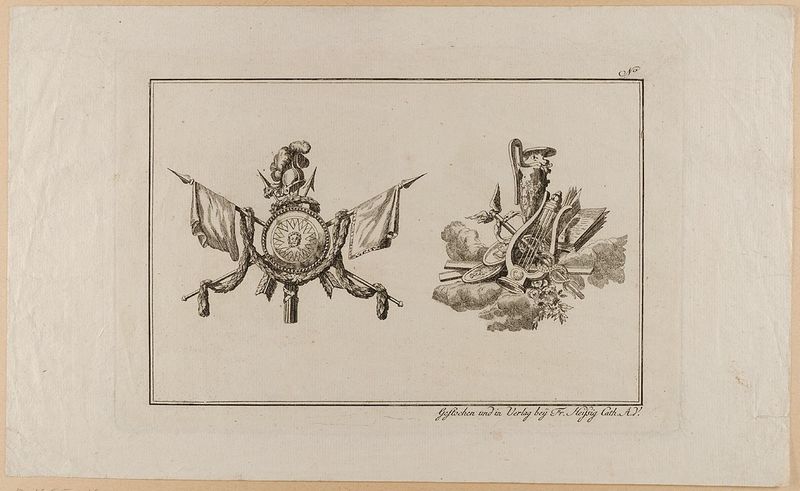
Titel: Blatt 6 aus einer Folge von Trophäen
Künstler: Franz Carl Heissig
Standort: Hamburg
Institution: Museum für Kunst und Gewerbe Hamburg
Schlagwörter: wolken, blumen, wolke, rahmen, girlande, federbusch, papier, bogen, fahnen, fahne, grafik, graphik, rand, fotografie, photographie, schild, panzer, buch, medaillon, druck, druckgraphik, druckgrafik, radierung, helm, lorbeer, girlanden, triumph, lyra, merkur, leier, pfeil, legende, standarten, zither, attribute, äskulapstab, caduceus, hermesstab, reproduktionen, gestochen, blumengewinde, druckerzeugnisse, psalterium, blüte, rüstung, ornamentstich, vorlageblätter